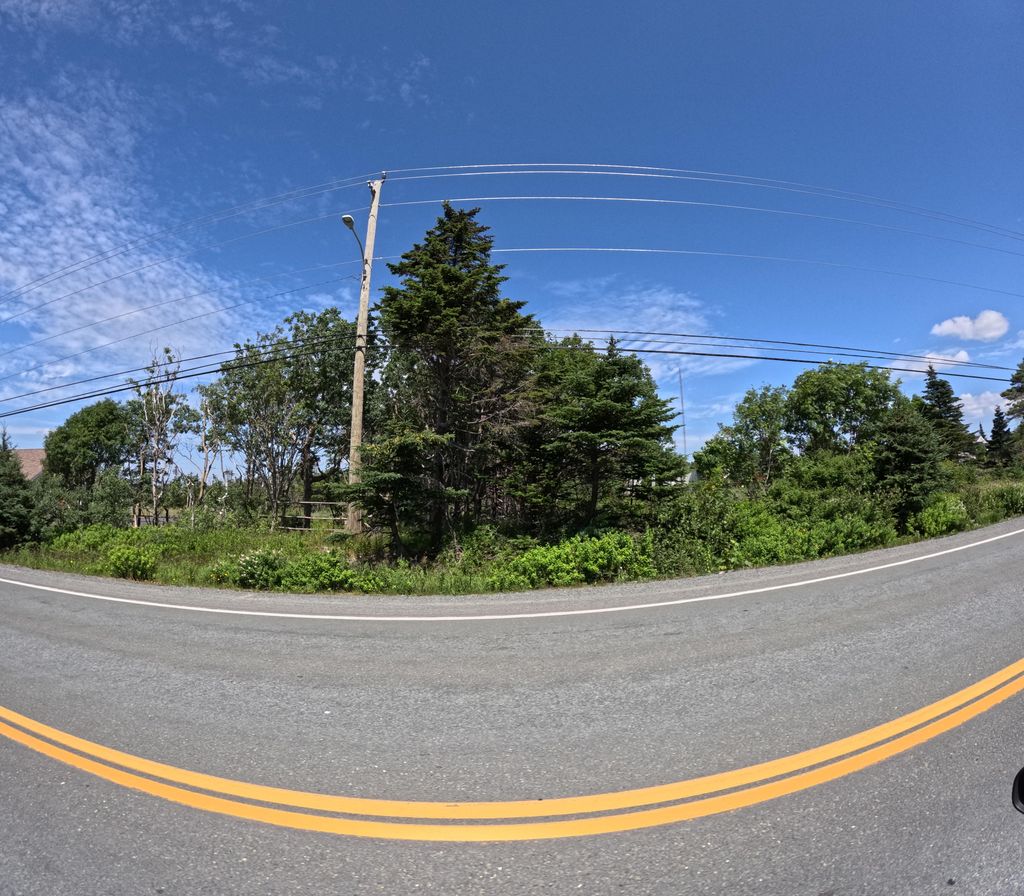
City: st_johns